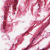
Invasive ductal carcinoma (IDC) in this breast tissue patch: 0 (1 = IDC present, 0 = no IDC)